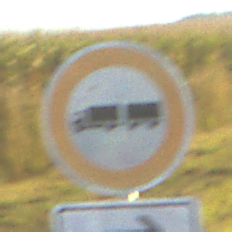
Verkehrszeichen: VerbotLastkraftwagenMitAnhaenger
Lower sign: RichtungsangabeDurchPfeile5
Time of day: SunriseSunset
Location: Outdoor (RoadRail)
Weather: Clear
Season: NotSpecified
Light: Natural